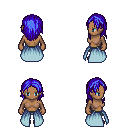
a pixel art fantasy rpg character, female body template, human, dark skin, overskirt, teal pants, blue long hairstyle, four views (front, back, left, right), 2x2 character sprite sheet, small pixel art, hard edges, no anti-aliasing